Question: I'm running SQL server management studio and my table/dataset contains approximately 700K rows. The table is a list of accounts each month. So at the begining of each month, a snapshot is taken of all the accounts (and who owns them), etc. etc. etc. and that is used to update the data-set. The 2 fields in question are AccountID and Rep (and I guess you could say month). This query really should be pretty easy but TBH, I have to move-on to other things so I thought I'd throw it up here to get some help.
Essentially, I need to extract distinct AccountIDs that at some point changed reps. See a screenshot below of what I'm thinking:

Thoughts?
--- I should note for instance that AccountID ABC1159 is not included in the results b/c it appears only once and is never handled by any other rep.
--- Also, another parameter is if the first time an account appears and the rep name appears in a certain list and then moves to another rep, that's fine. For instance, if the first instance of a Rep was say "Friendly Account Manager" or "Support Specialist" and then moves to another name, those can be excluded from the result field. So we essentially need a where statement or something that eliminates those results if the first instance appears in this list, then there is an instance where the name changed but non after that. The goal is to see if after the rep received a human rep (so they didn't have a name in that list), did they then change human reps at a certain point in time.
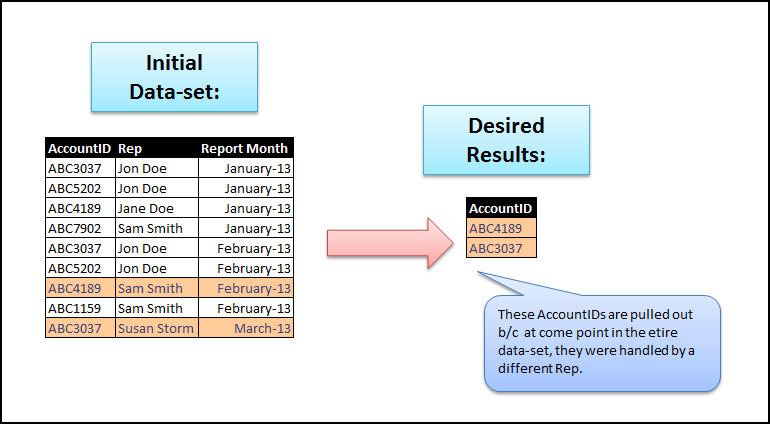
Answer: You want to first isolate the distinct 'AccountID' and 'Rep' combinations, then you want to use 'GROUP BY' and 'HAVING' to find 'AccountID' values that have multiple 'Rep' values:
'''
SELECT AccountID
FROM (SELECT DISTINCT AccountID, Rep
FROM YourTable
WHERE Rep NOT IN ('Support Specialist','Friendly Account Manager')
)sub
GROUP BY AccountID
HAVING COUNT(*) > 1
'''